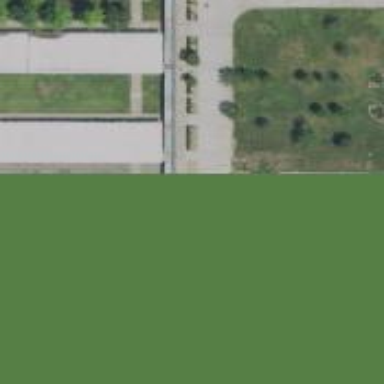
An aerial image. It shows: School building.